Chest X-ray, PA view. Patient: 8 years old, sex F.
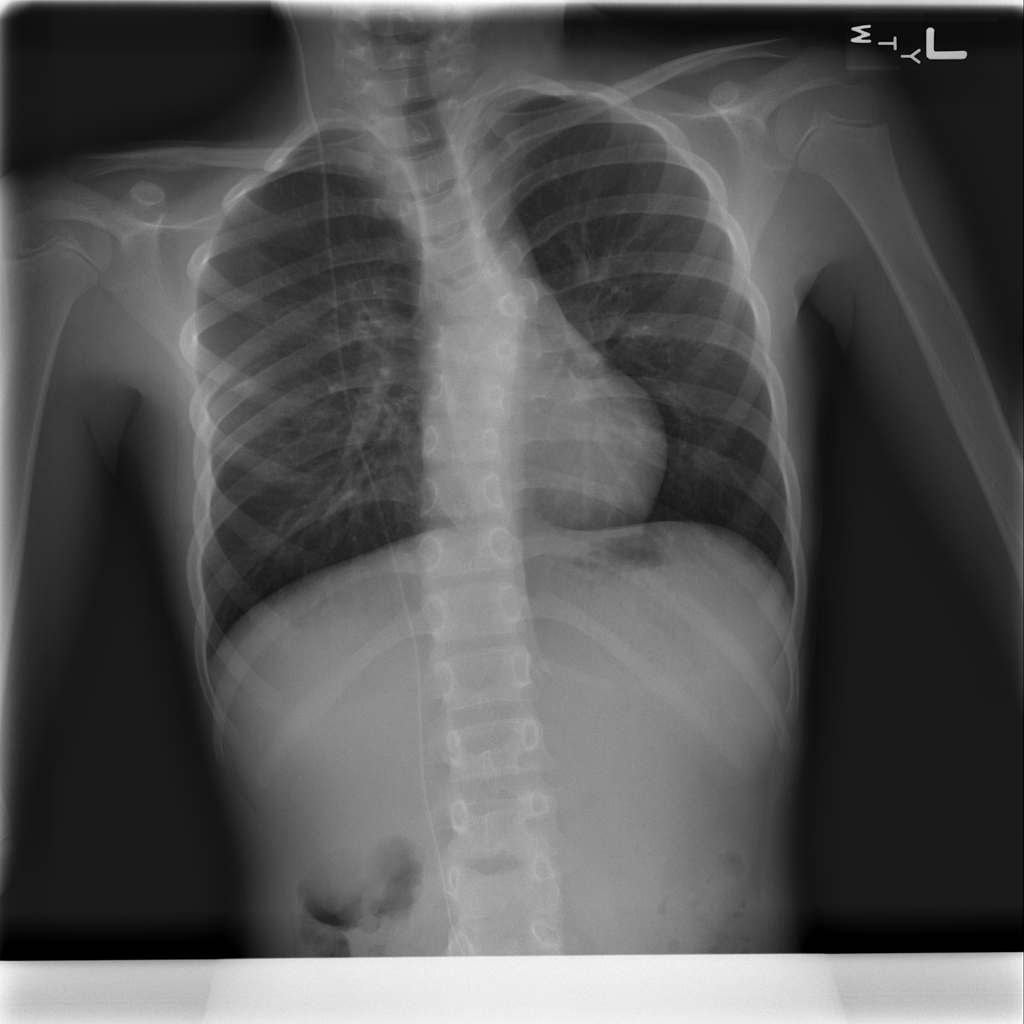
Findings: No Finding